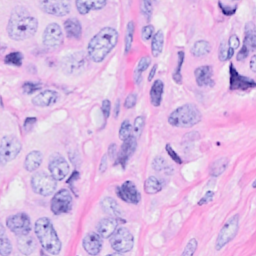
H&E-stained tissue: Breast